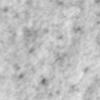
Label: no_change